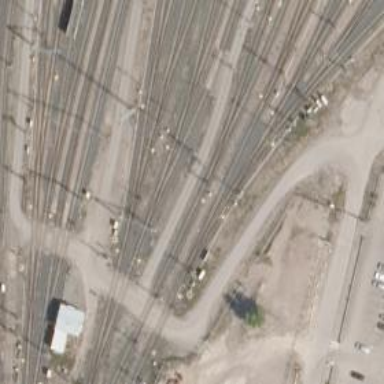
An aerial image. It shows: Rail yard with electrified contact lines for railway operations.